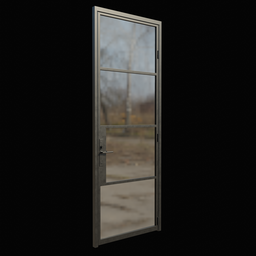
Label: architecture